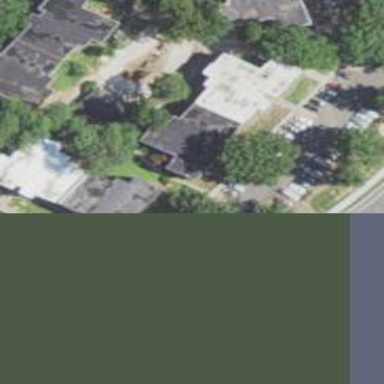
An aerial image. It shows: Residential building.